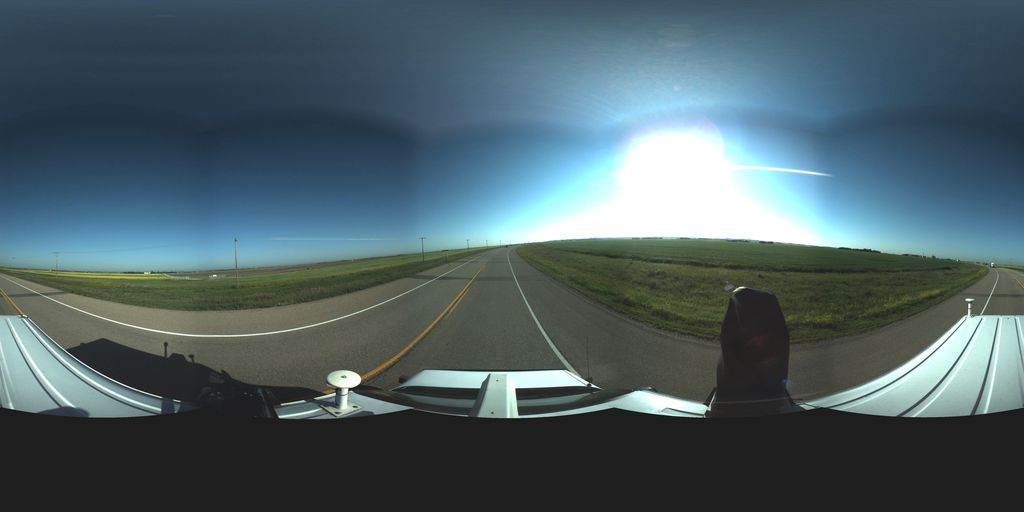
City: saskatoon